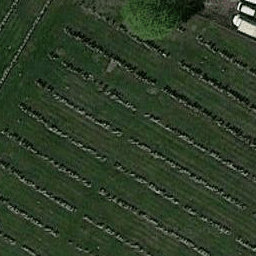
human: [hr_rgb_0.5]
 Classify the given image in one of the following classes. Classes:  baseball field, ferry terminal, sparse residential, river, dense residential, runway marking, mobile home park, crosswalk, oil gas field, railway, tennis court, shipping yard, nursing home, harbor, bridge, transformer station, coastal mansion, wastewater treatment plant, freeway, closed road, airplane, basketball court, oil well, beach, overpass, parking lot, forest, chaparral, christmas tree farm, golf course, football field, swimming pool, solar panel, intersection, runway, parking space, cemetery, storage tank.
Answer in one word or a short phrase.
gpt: cemetery